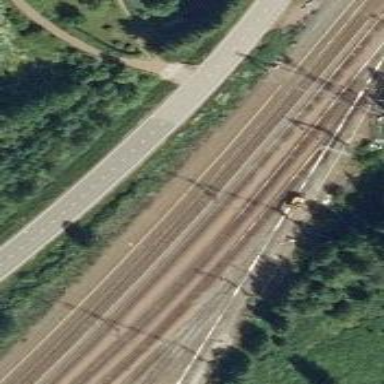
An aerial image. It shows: Railway with continuous electrified contact line.